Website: lowes
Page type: review-order
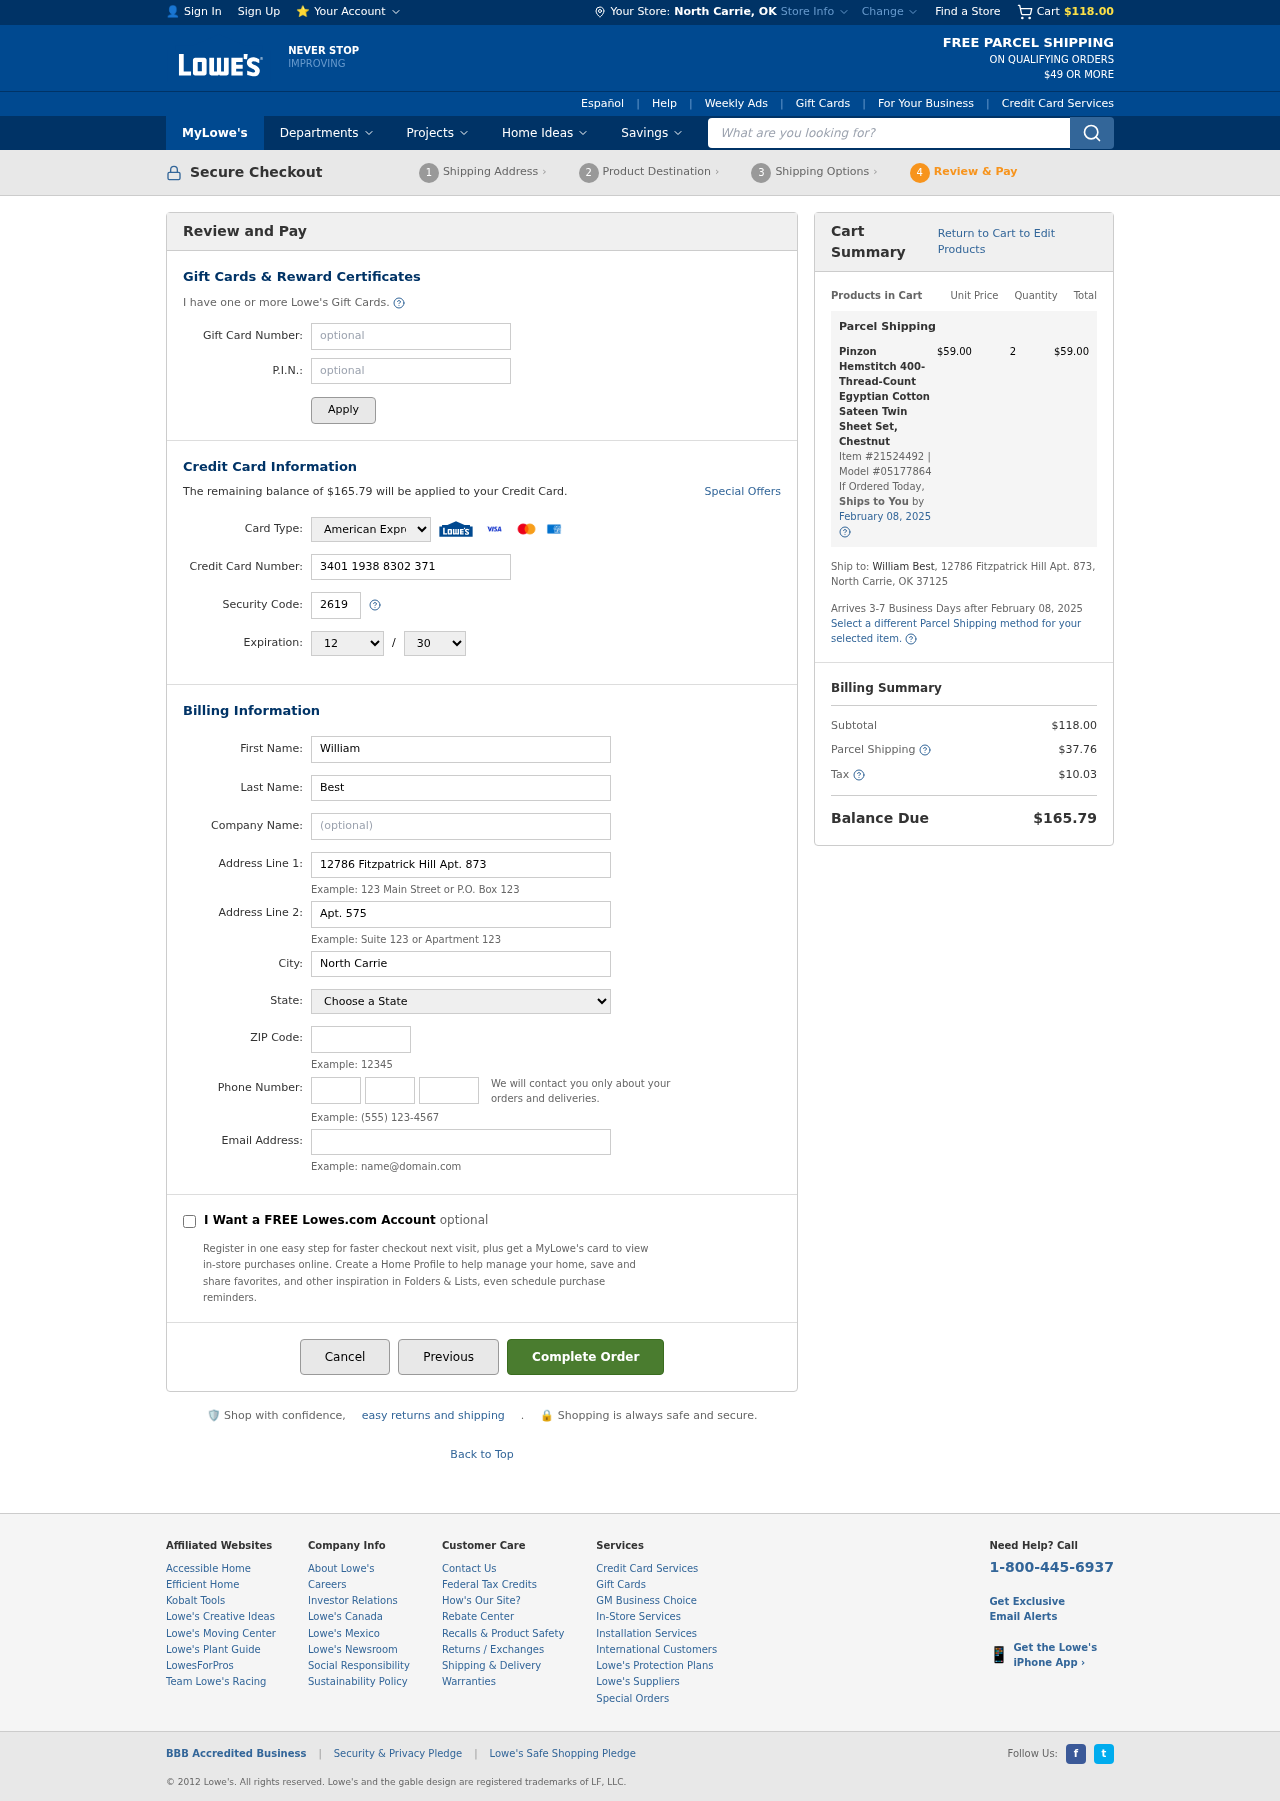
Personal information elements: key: PII_CARD_CVV
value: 2619
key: PII_CARD_EXPIRY_MONTH
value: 12
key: PII_CARD_EXPIRY_YEAR
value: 30
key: PII_CARD_NUMBER
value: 3401 1938 8302 371
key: PII_CARD_TYPE
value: American Express
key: PII_CITY
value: North Carrie
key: PII_CITY_STATE
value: North Carrie, OK
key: PII_EMAIL
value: william_best@hotmail.com
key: PII_FIRSTNAME
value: William
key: PII_LASTNAME
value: Best
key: PII_PHONE_AREA
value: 389
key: PII_PHONE_PREFIX
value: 810
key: PII_PHONE_SUFFIX
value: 0768
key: PII_POSTCODE
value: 37125
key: PII_STATE
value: Oklahoma
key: PII_STREET
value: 12786 Fitzpatrick Hill Apt. 873
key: PII_STREET2
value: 12786 Fitzpatrick Hill Apt. 873
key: PII_STREET2
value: Apt. 575
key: PII_FULLNAME2
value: William Best
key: PII_CITY_STATE_ZIP2
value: North Carrie, OK 37125
Product elements: key: PRODUCT1_NAME
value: Pinzon Hemstitch 400-Thread-Count Egyptian Cotton Sateen Twin Sheet Set, Chestnut
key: PRODUCT1_PRICE
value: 59
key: PRODUCT1_QUANTITY
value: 2
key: PRODUCT1_ITEM_NUMBER
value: Item #21524492
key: PRODUCT1_MODEL_NUMBER
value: Model #05177864
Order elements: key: ORDER_SUBTOTAL
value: $118.00
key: ORDER_BALANCE_DUE
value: $165.79
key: ORDER_SHIPPING_DATE
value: February 08, 2025
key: ORDER_ITEM_TOTAL
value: $59.00
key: ORDER_SHIPPING_DATE2
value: February 08, 2025
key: ORDER_SHIPPING_COST
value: $37.76
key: ORDER_TAX
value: $10.03
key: ORDER_TOTAL
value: $165.79
Search elements: key: HEADER_SEARCH
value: What are you looking for?